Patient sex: M
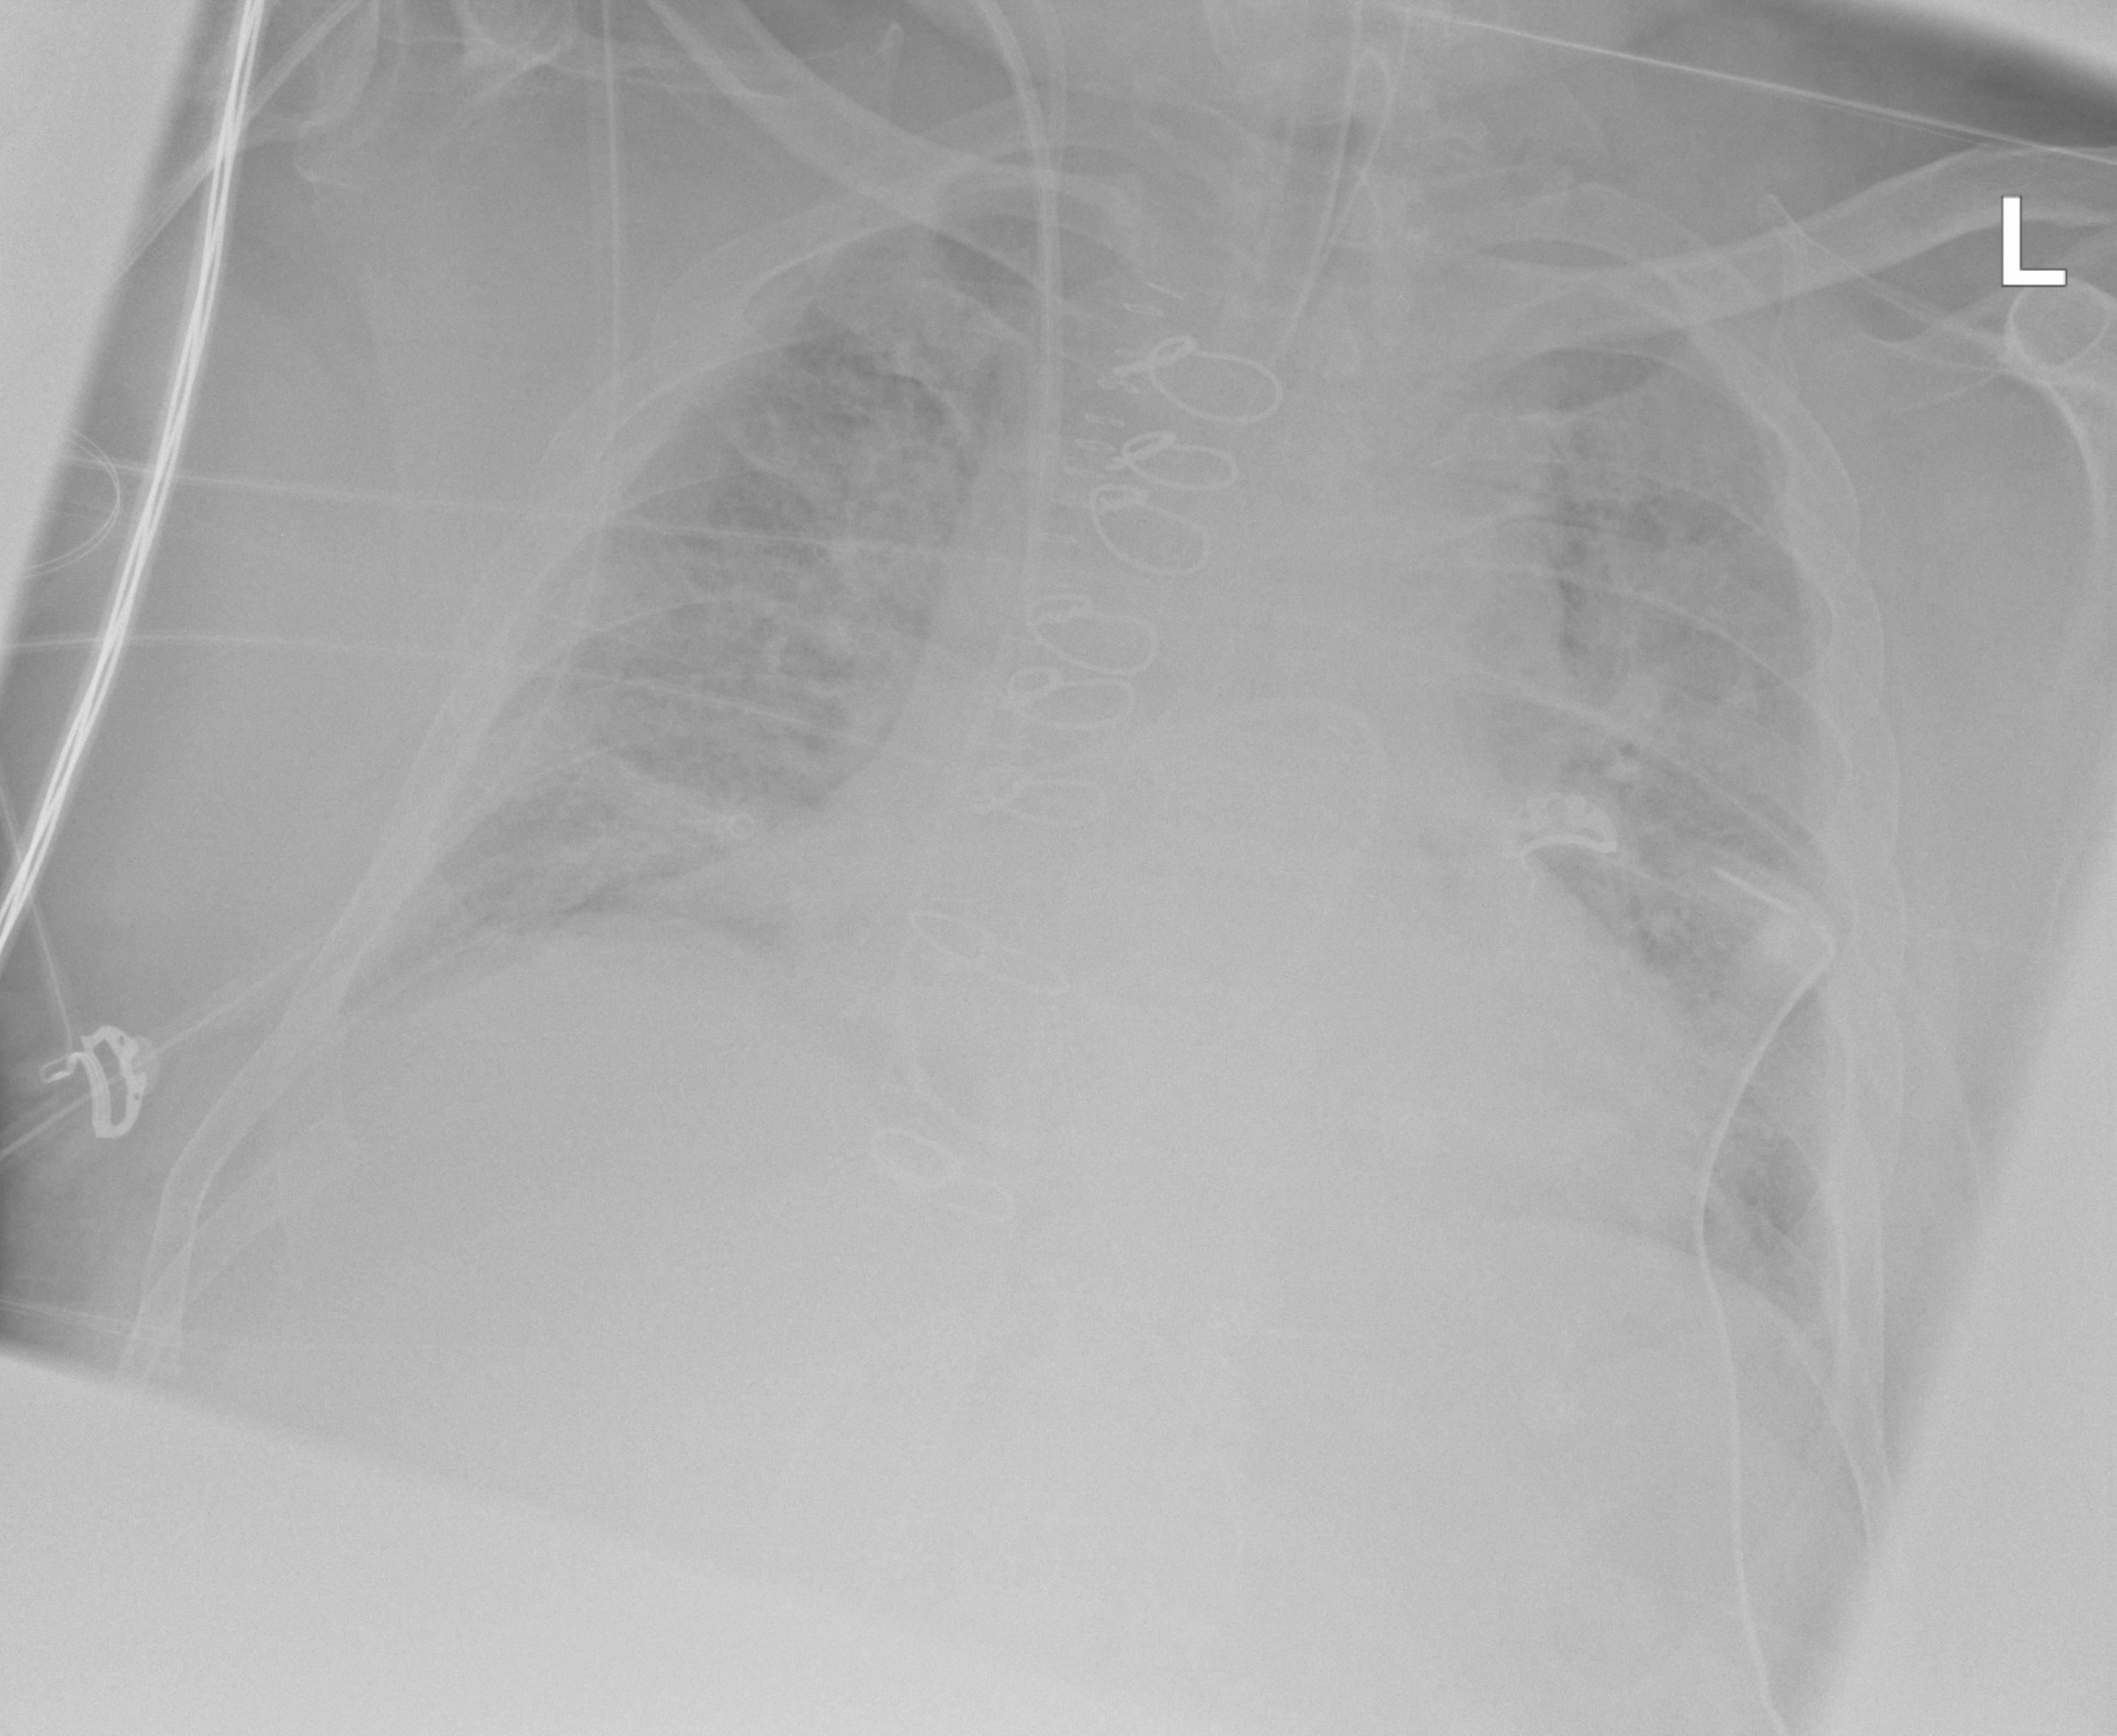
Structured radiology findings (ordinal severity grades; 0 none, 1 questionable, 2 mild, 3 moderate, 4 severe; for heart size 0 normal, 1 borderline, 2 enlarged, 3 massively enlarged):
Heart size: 0
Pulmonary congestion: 2
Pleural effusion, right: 2
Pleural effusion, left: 2
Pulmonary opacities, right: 2
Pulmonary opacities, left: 2
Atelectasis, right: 2
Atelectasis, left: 2